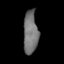
Tissue: lung
Cell type: Endothelial cells
Senescence score: 0.619
Nuclear area (px): 607
Mean DAPI intensity: 116.267